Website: home-depot
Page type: delivery-shipping
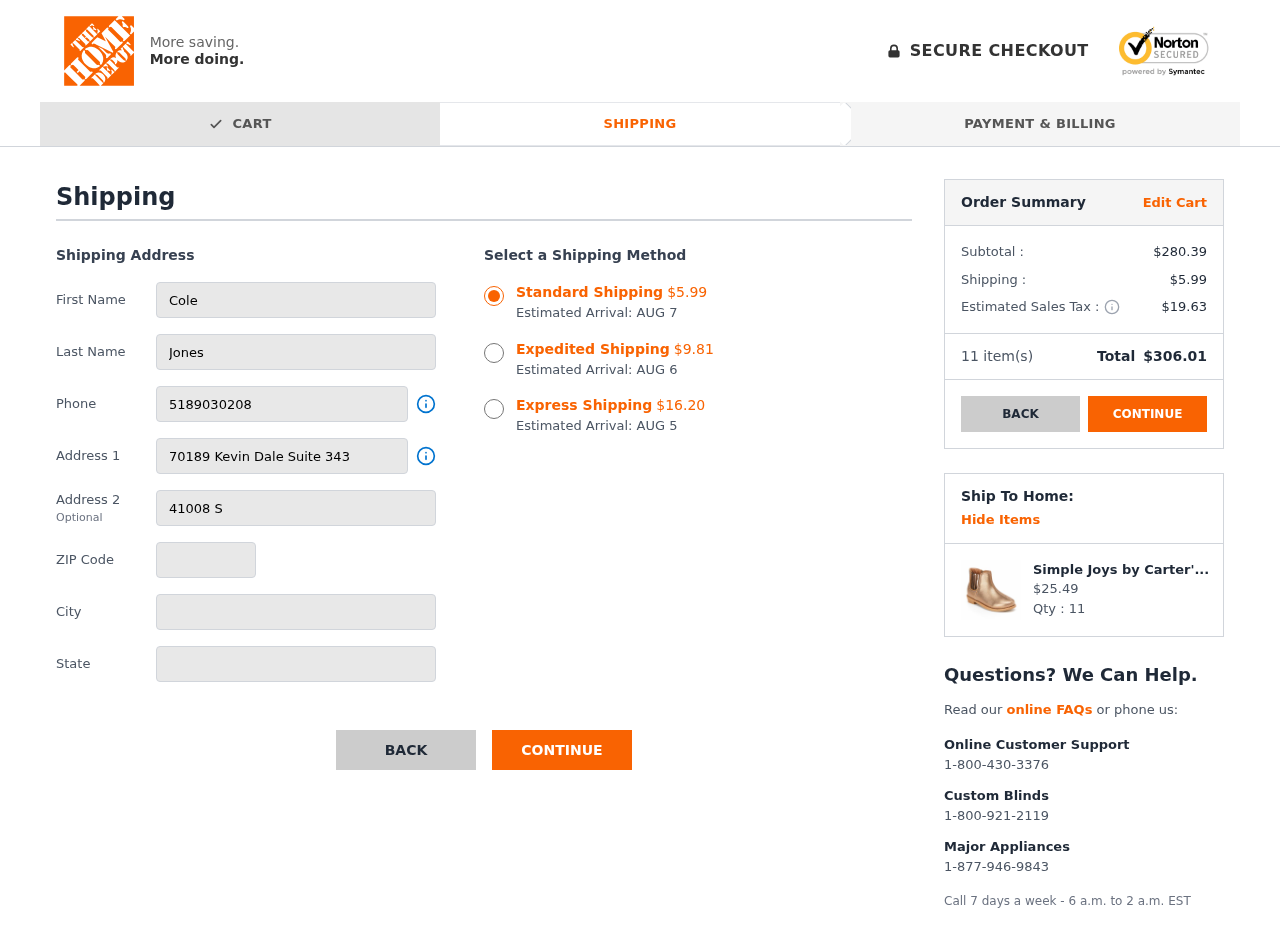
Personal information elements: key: PII_CITY
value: West William
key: PII_FIRSTNAME
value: Cole
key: PII_LASTNAME
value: Jones
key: PII_PHONE
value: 5189030208
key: PII_POSTCODE
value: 54391
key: PII_STATE
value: Illinois
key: PII_STREET
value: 70189 Kevin Dale Suite 343
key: PII_STREET2
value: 41008 Sabrina Underpass Apt. 343
Product elements: key: PRODUCT1_NAME
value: Simple Joys by Carter's Baby Girls' Ella Bootie Chelsea Boot, Tan, 6 M US Toddler
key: PRODUCT1_PRICE
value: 25.49
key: PRODUCT1_QUANTITY
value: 11
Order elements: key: ORDER_SHIPPING_COST_STANDARD
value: $5.99
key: ORDER_DELIVERY_DATE
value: AUG 7
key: ORDER_SHIPPING_COST_EXPEDITED
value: $9.81
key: ORDER_DELIVERY_DATE_EXPEDITED
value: AUG 6
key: ORDER_SHIPPING_COST_EXPRESS
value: $16.20
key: ORDER_DELIVERY_DATE_EXPRESS
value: AUG 5
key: ORDER_SUBTOTAL
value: $280.39
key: ORDER_SHIPPING_COST
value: $5.99
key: ORDER_TAX
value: $19.63
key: ORDER_NUM_ITEMS
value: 11
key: ORDER_TOTAL
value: $306.01